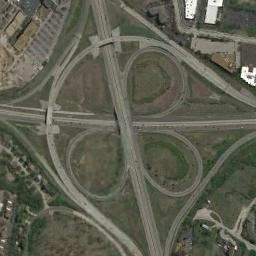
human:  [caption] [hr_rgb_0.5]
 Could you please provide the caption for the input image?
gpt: The clover-leaf overpasses over the roads in the residential area .

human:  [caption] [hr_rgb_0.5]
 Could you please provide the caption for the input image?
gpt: There are several buildings of different shapes beside the overpass .

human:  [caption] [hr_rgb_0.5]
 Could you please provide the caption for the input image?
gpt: There are three overpasses built above the other three roads .

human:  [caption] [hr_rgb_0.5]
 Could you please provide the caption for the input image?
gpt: There are brown lawns around the overpass .

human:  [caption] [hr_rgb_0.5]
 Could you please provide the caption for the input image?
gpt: The overpass is next to the bare land and some houses .